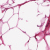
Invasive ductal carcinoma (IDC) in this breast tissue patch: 0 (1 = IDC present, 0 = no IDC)